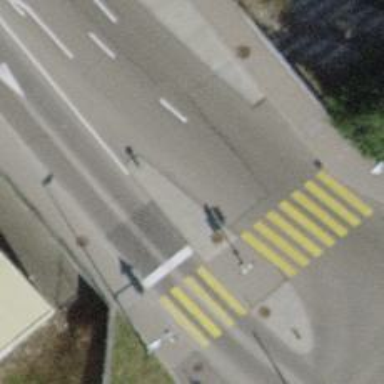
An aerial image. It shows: Road with traffic signals.